Platform: macOS
Application: Chrome
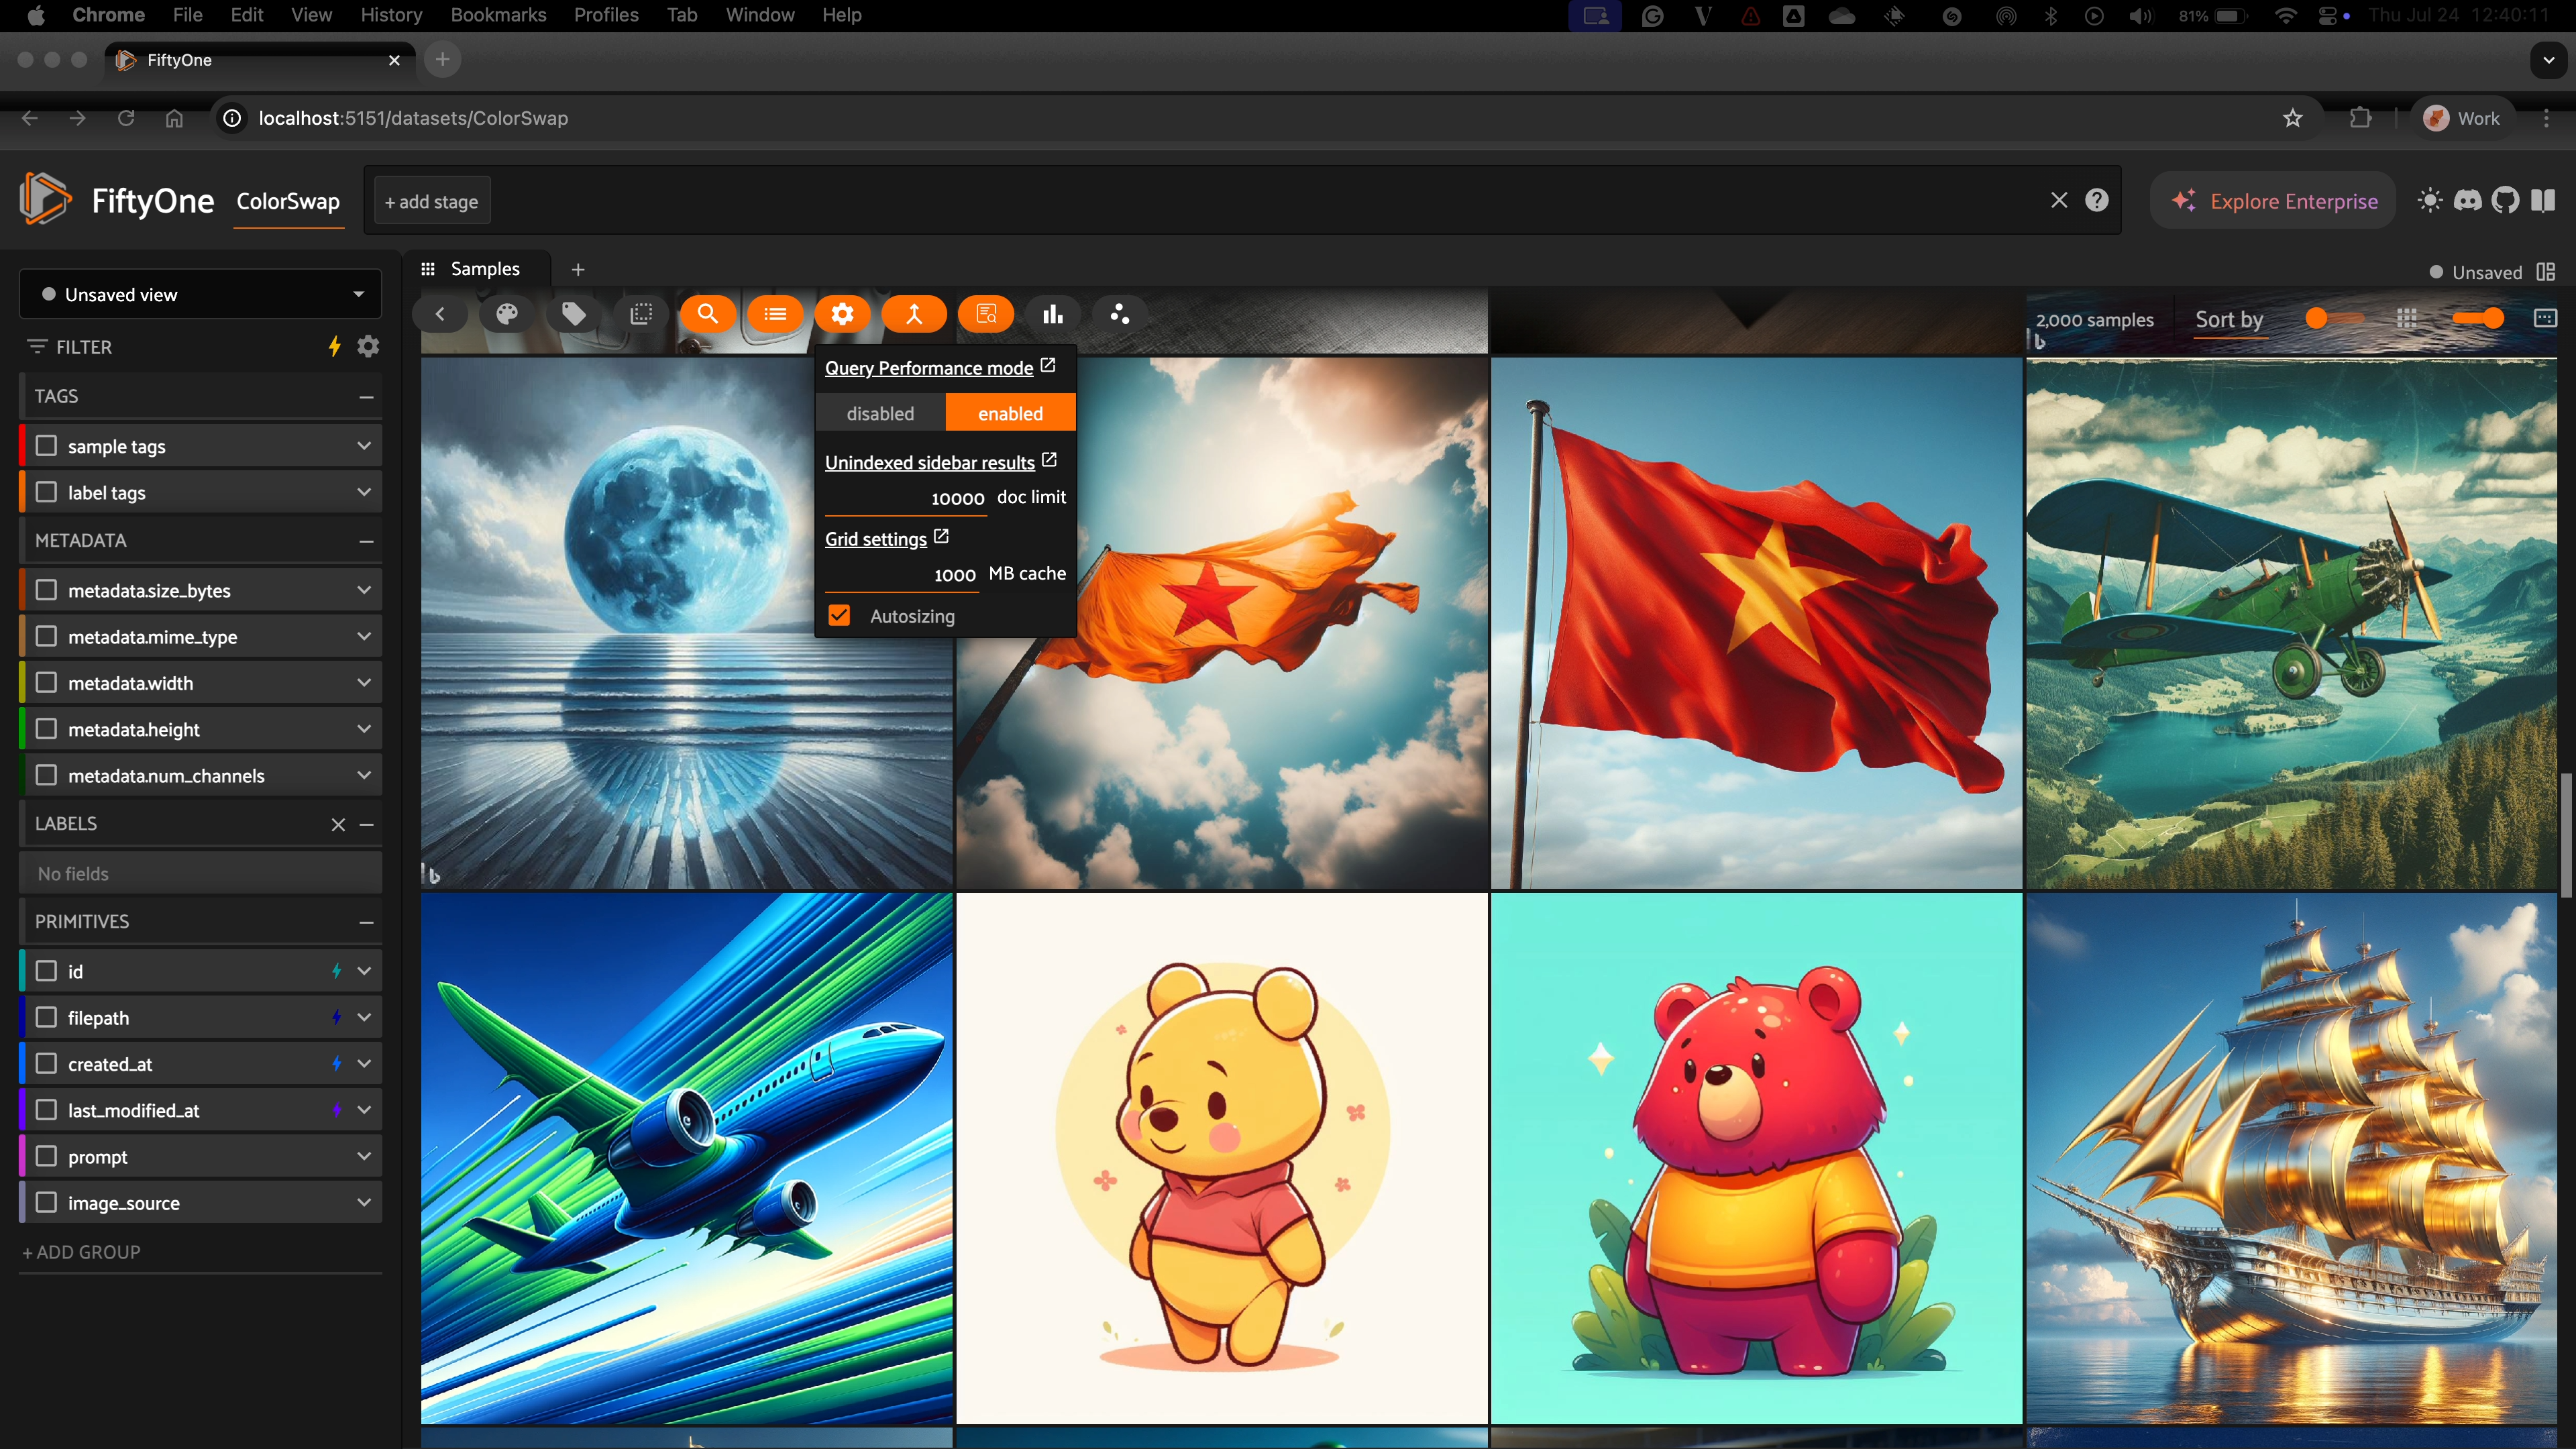
task_description: Change to light mode
action_type: click
element_info: Icon

task_description: Change display settings
action_type: click
element_info: Icon

task_description: Disable query performance
action_type: click
element_info: Button

task_description: Enable query performance
action_type: click
element_info: Button

task_description: Disable autosizing of samples in the samples panel
action_type: click
element_info: Checkbox

task_description: Display image_source on samples in the samples panel
action_type: click
element_info: Checkbox

task_description: Change the cache size to 200 MB
action_type: type
element_info: Text Input
task_description: Which fields have query performance enabled?
action_type: hover
element_info: Menu Item